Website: apple
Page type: billing-address
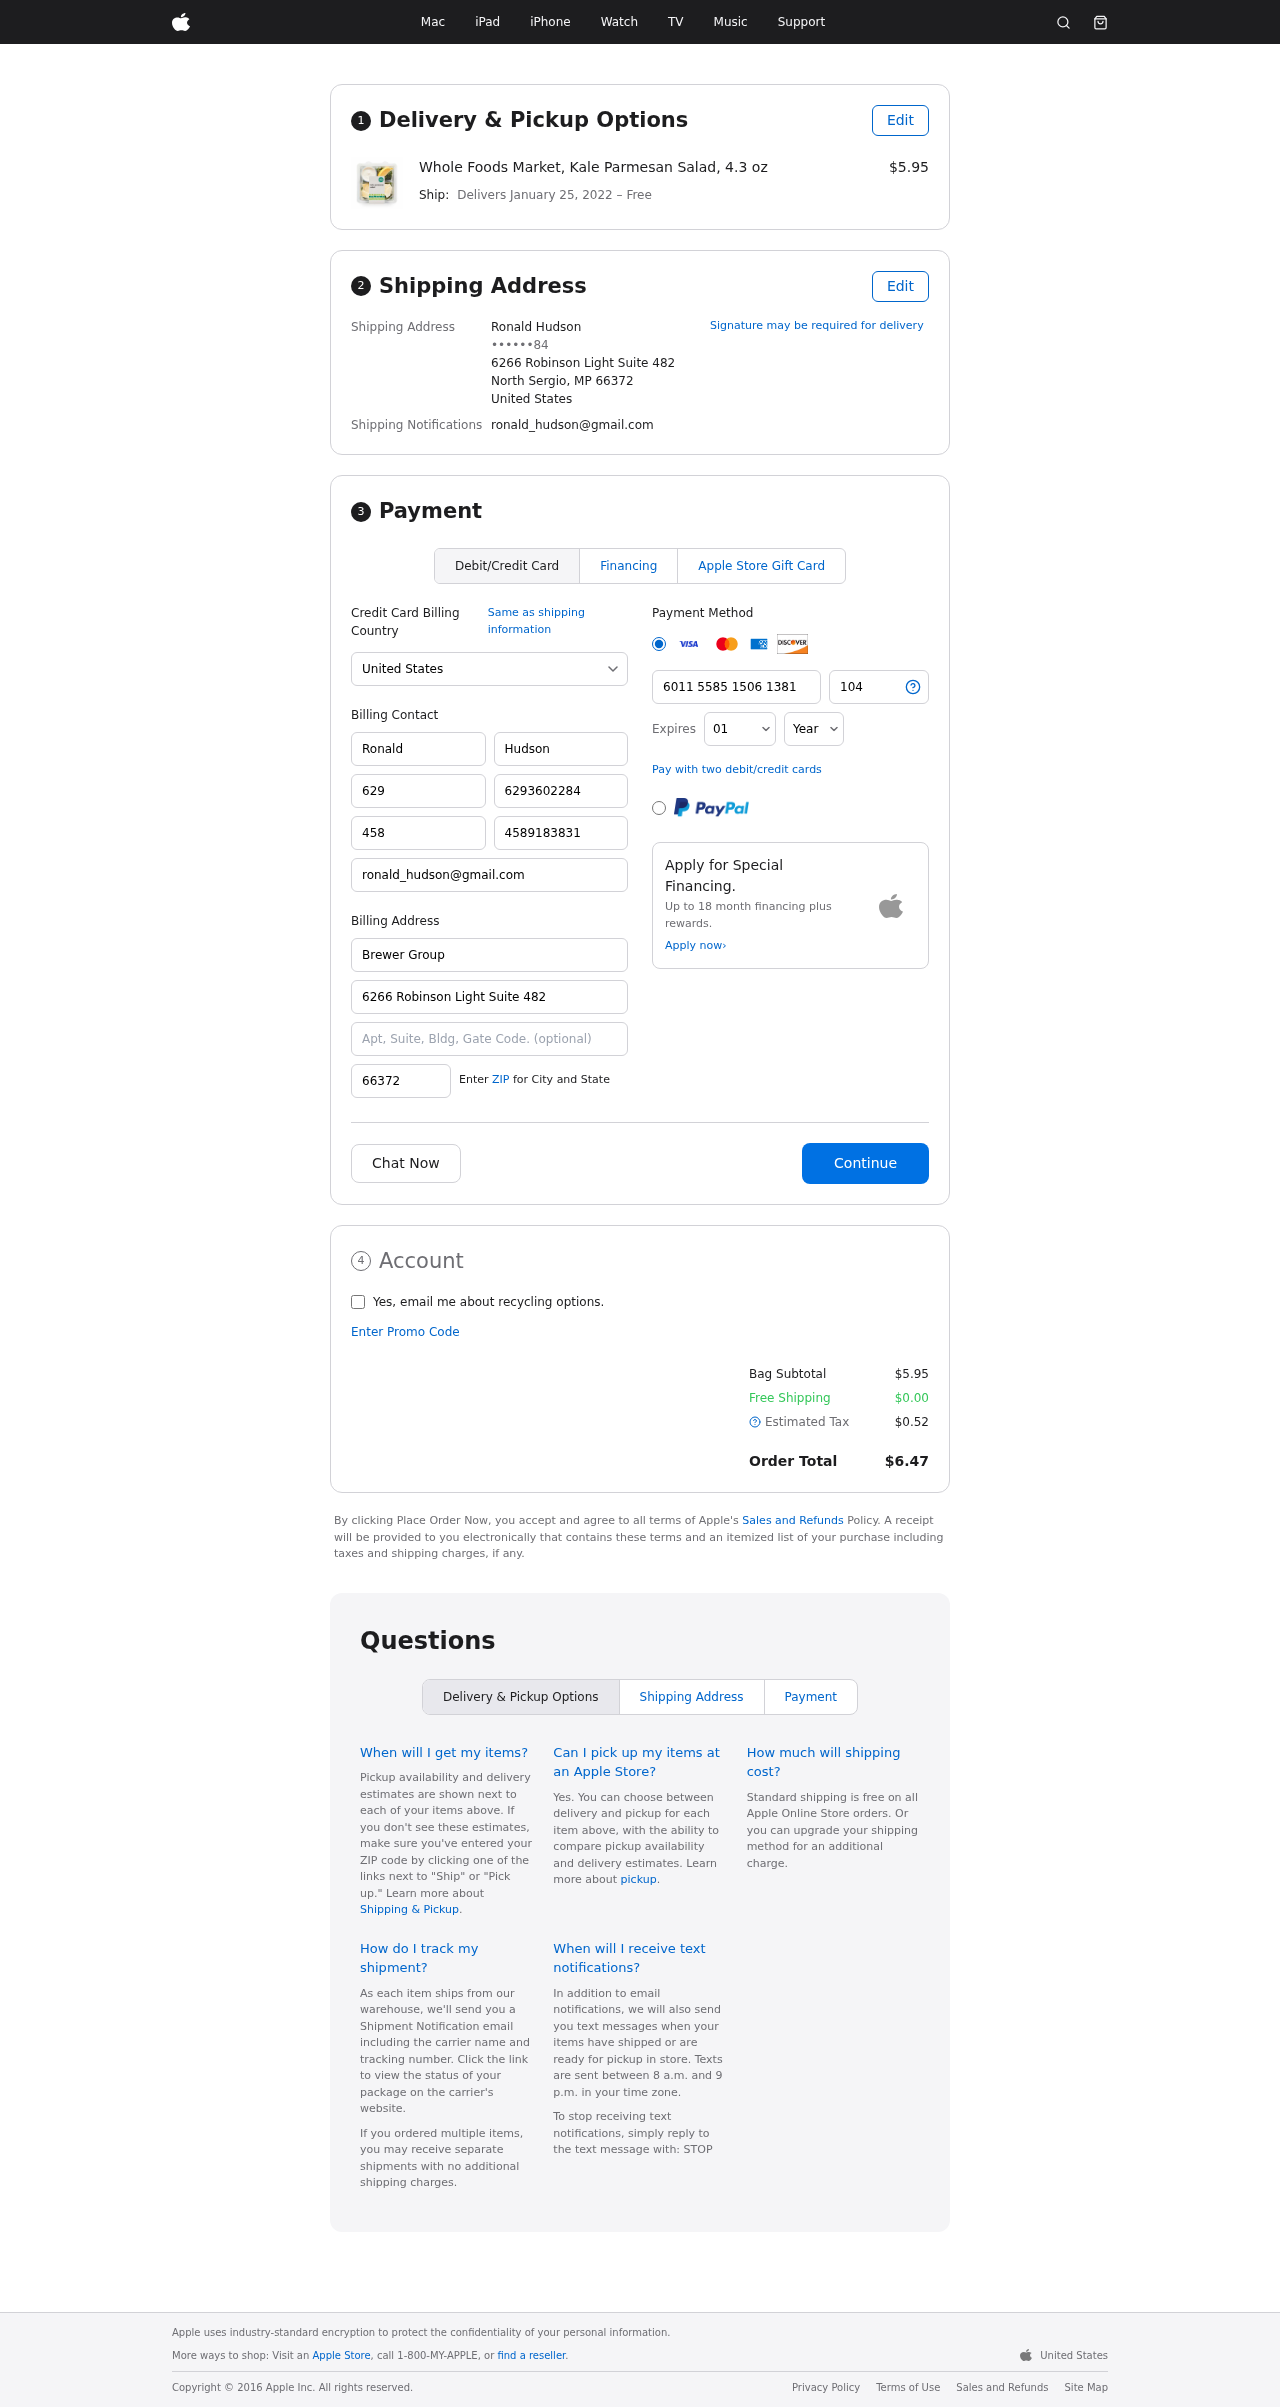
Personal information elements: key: PII_CARD_CVV
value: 104
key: PII_CARD_EXPIRY_MONTH
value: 01
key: PII_CARD_EXPIRY_YEAR
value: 30
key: PII_CARD_NUMBER
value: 6011 5585 1506 1381
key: PII_CITY_STATE_ZIP
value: North Sergio, MP 66372
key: PII_COUNTRY
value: United States
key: PII_EMAIL
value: ronald_hudson@gmail.com
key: PII_FULLNAME
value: Ronald Hudson
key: PII_STREET
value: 6266 Robinson Light Suite 482
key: PII_PHONE_MASKED
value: ••••••84
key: PII_BILLING_FIRSTNAME
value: Ronald
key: PII_BILLING_LASTNAME
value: Hudson
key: PII_BILLING_PHONE_AREA
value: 629
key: PII_BILLING_PHONE
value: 6293602284
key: PII_BILLING_PHONE_ALT_AREA
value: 458
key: PII_BILLING_PHONE_ALT
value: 4589183831
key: PII_BILLING_EMAIL
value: ronald_hudson@gmail.com
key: PII_BILLING_COMPANY
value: Brewer Group
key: PII_BILLING_STREET
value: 6266 Robinson Light Suite 482
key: PII_BILLING_POSTCODE
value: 66372
Product elements: key: PRODUCT1_NAME
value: Whole Foods Market, Kale Parmesan Salad, 4.3 oz
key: PRODUCT1_PRICE
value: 5.95
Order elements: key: ORDER_DELIVERY_DATE
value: January 25, 2022
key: ORDER_SUBTOTAL
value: $5.95
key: ORDER_SHIPPING_COST
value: $0.00
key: ORDER_TAX
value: $0.52
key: ORDER_TOTAL
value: $6.47